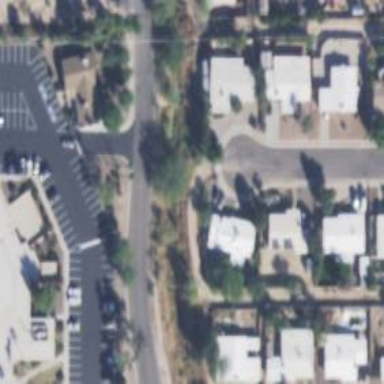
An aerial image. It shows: Alleyway designated as service road.